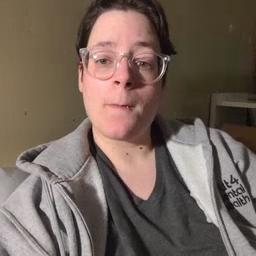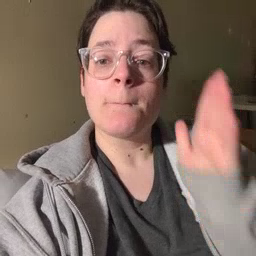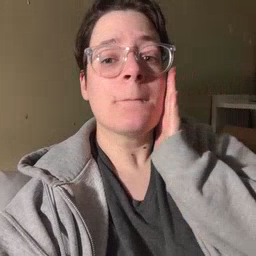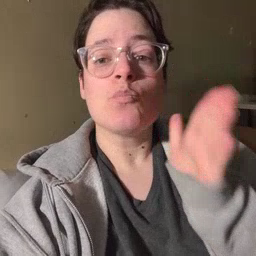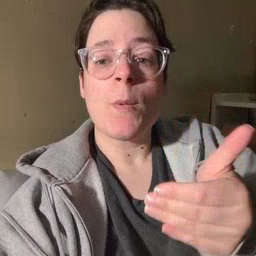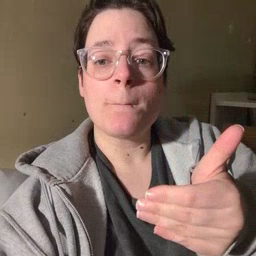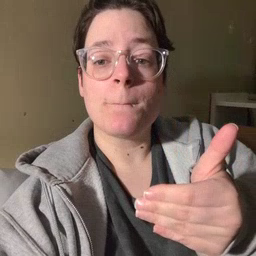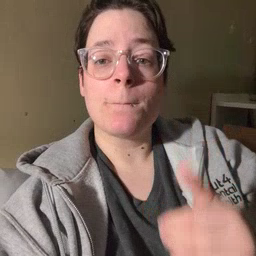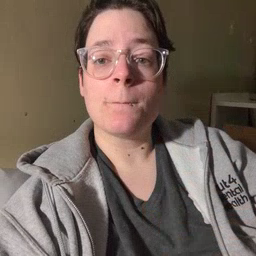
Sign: bedroom